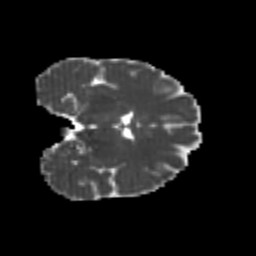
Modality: MD
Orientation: coronal
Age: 21
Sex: female
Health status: healthy
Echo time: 0.074 s